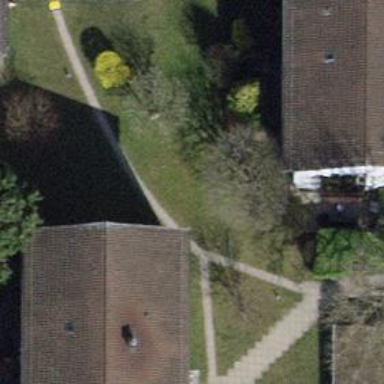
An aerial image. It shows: Path made of paving stones.